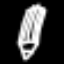
Label: pencil